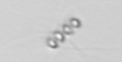
Label: Chaetoceros